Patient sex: M
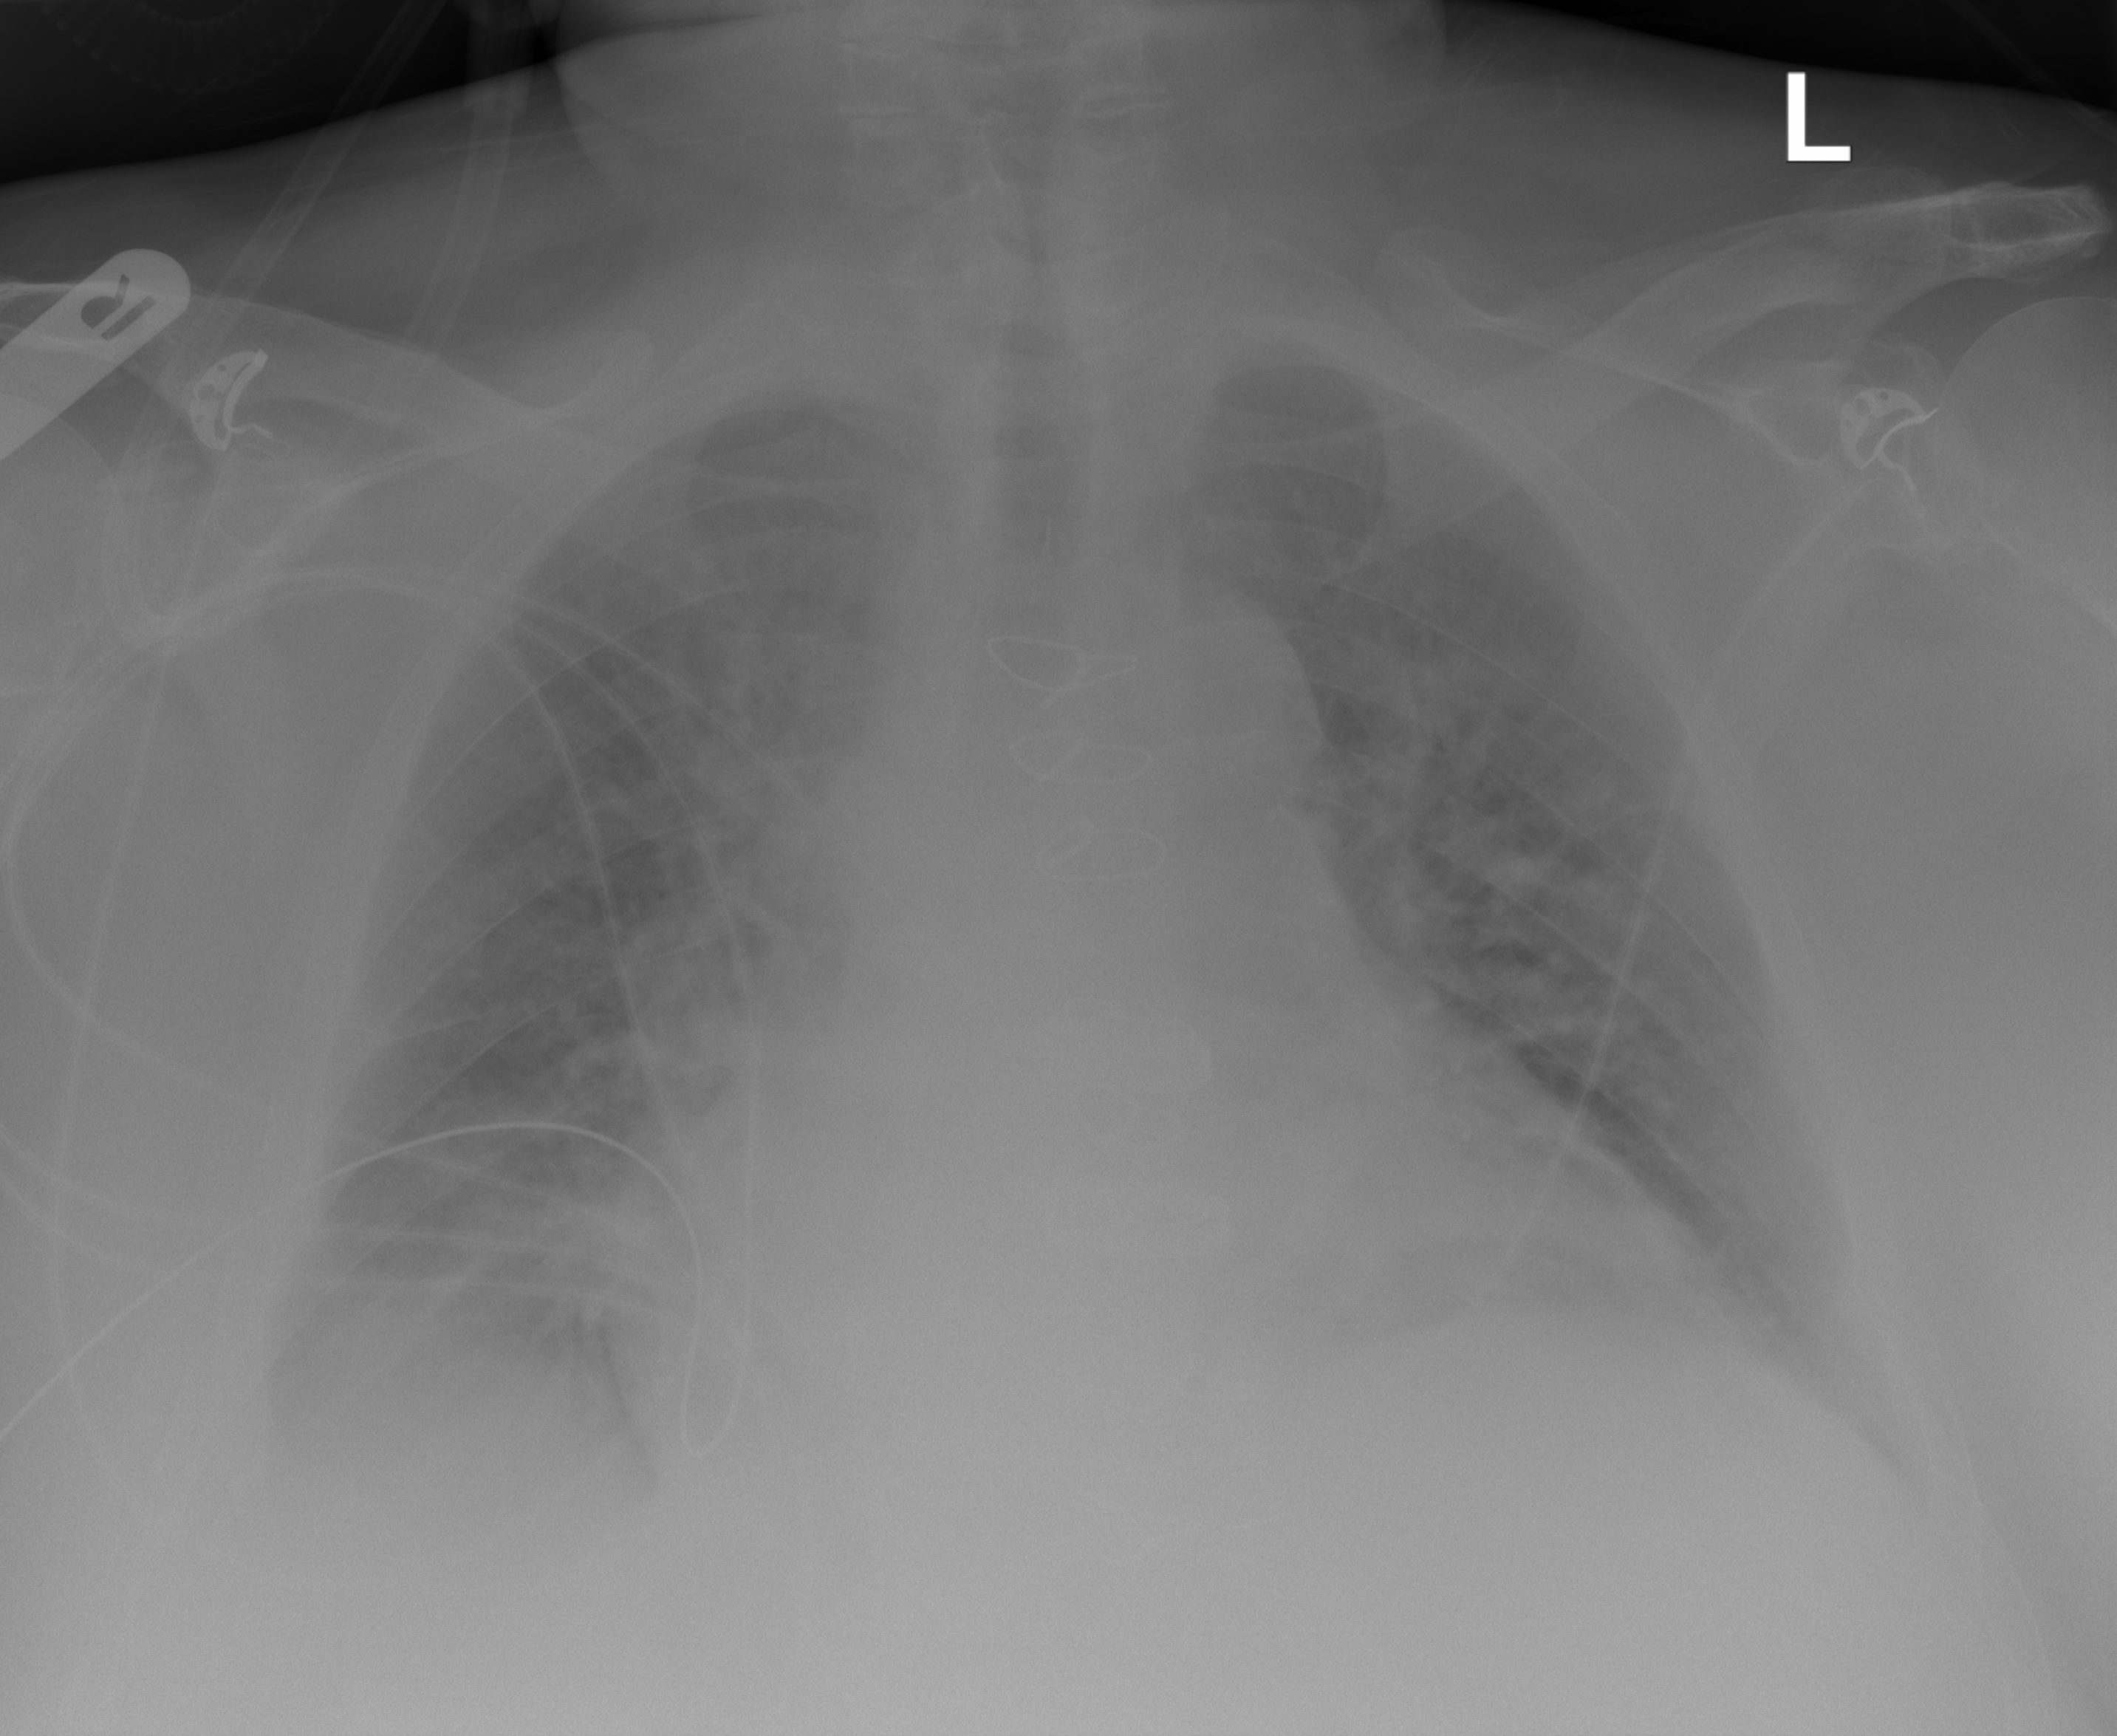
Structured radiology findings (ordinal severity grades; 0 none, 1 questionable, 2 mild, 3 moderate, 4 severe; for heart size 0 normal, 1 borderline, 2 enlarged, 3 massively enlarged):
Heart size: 2
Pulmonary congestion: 3
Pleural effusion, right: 2
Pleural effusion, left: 2
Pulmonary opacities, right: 1
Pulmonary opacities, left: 1
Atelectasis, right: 2
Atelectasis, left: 2